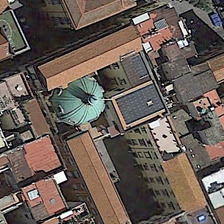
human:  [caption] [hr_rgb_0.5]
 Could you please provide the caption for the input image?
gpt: the circular building is a church .

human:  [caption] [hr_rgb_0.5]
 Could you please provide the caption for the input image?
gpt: there are many houses around the church .

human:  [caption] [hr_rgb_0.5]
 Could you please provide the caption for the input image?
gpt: the circular building is a church .

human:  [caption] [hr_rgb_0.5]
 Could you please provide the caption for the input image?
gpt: there are many houses around the church .

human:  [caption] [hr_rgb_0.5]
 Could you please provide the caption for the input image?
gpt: the circular building is a church .